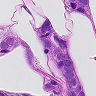
Metastatic tissue present: yes